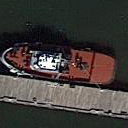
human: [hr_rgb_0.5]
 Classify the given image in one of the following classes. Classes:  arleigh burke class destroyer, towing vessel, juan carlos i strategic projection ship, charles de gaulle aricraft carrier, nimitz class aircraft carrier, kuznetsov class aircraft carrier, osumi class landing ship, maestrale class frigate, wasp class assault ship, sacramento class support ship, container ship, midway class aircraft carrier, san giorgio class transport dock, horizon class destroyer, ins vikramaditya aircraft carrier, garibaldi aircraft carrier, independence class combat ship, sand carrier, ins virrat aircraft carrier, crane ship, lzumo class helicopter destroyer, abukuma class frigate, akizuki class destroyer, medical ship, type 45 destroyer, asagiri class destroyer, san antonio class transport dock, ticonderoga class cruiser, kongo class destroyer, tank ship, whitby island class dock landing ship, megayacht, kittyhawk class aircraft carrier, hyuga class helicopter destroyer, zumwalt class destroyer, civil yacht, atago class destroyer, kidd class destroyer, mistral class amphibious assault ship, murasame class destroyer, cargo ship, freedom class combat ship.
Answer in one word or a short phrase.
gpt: Towing vessel